Field crop: tomato
Growth stage: 1
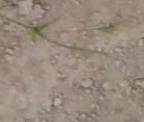
Species: cyperus